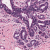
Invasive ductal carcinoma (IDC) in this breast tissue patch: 0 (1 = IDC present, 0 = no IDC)